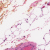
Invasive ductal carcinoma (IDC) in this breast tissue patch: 0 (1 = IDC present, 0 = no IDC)